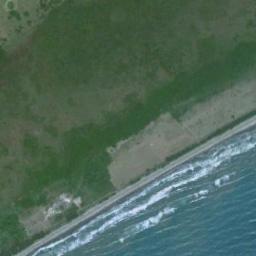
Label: beach